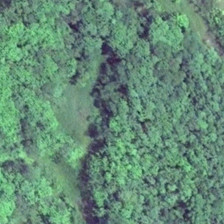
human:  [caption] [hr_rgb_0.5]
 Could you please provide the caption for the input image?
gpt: a large number of tall trees have been planted on the land .

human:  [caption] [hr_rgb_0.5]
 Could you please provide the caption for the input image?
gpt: a large number of tall trees have been planted on the land .

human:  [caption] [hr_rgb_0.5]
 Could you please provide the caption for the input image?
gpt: this vast area is a vast forest .

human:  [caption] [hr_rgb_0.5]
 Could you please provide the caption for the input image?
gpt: this vast area is a vast forest .

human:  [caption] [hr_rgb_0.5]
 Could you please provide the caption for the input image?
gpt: a large number of tall trees have been planted on the land .